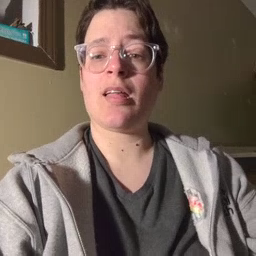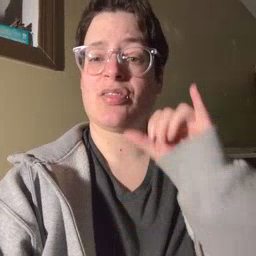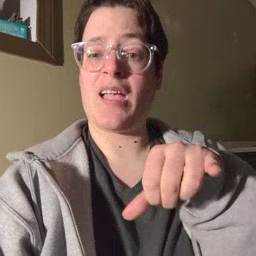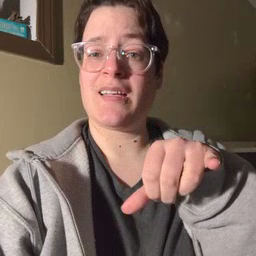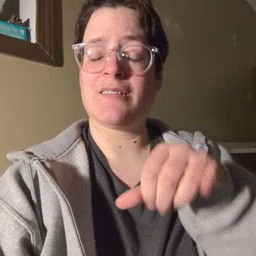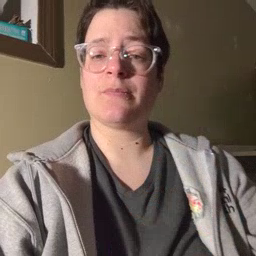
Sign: that